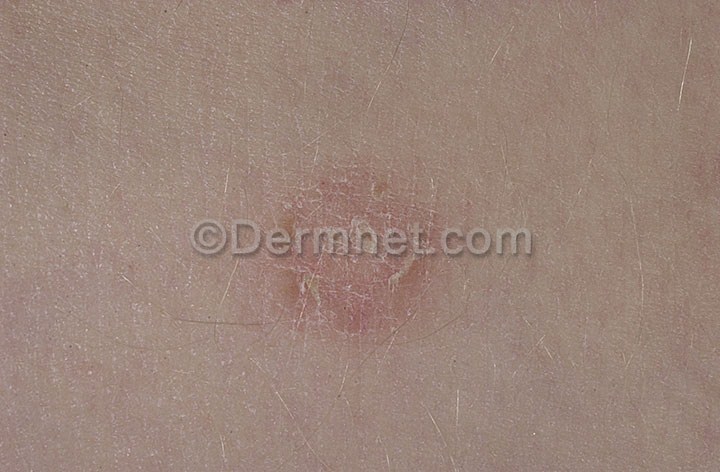
Disease: Eczema Photos